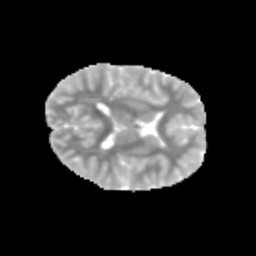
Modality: MD
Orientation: axial
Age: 10
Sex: female
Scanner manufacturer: siemens
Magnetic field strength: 3 T
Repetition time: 3.8 s
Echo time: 0.07 s